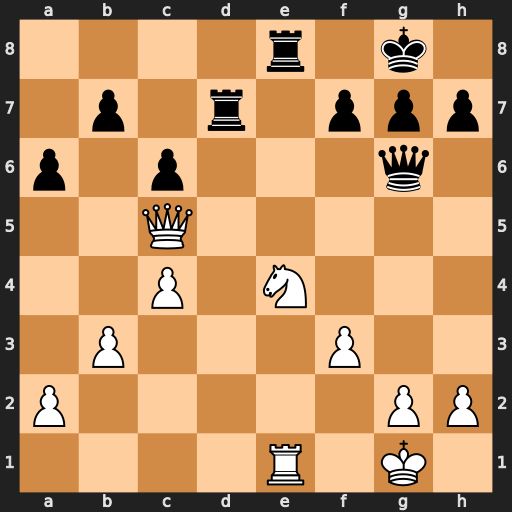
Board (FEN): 4r1k1/1p1r1ppp/p1p3q1/2Q5/2P1N3/1P3P2/P5PP/4R1K1
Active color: w
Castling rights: -
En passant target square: -
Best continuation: Nf6+ gxf6 Rxe8+ Kg7 Qf8#